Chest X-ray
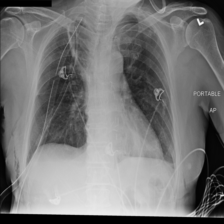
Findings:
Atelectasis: negative
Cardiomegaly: negative
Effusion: negative
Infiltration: negative
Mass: negative
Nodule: negative
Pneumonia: negative
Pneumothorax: positive
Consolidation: negative
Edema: negative
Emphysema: positive
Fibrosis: negative
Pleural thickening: positive
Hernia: negative